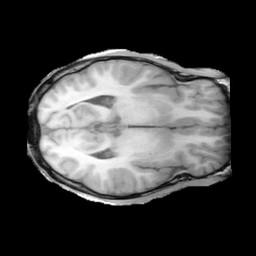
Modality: T1w
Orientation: axial
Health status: ill
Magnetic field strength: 3 T